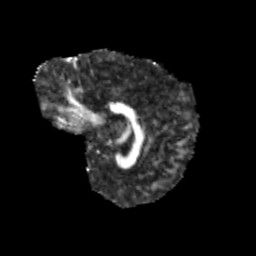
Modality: FA
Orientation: sagittal
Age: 13
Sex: male
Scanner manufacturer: siemens
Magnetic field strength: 3 T
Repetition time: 3.8 s
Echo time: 0.07 s